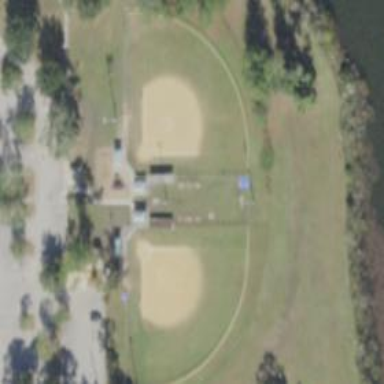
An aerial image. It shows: Baseball pitch enclosed by fence.